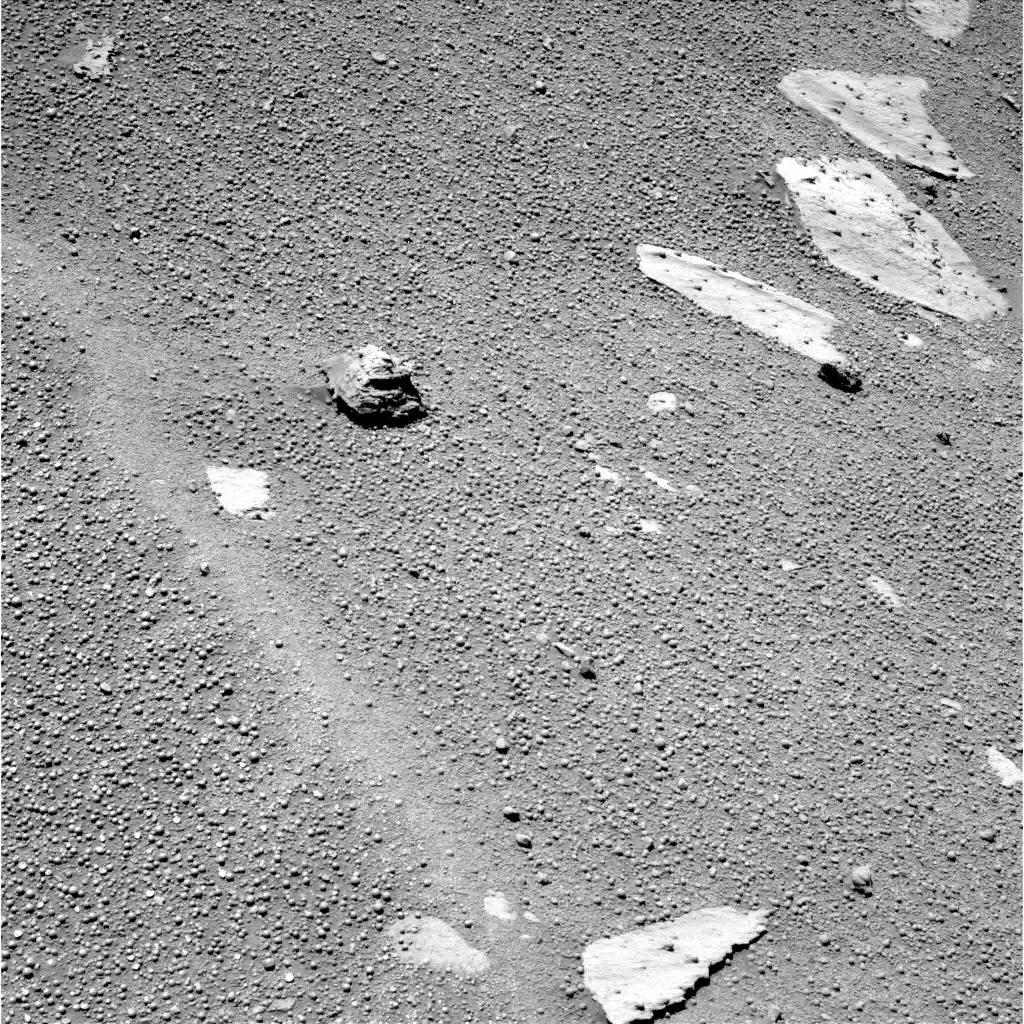
Terrain classes present: Bedrock, Gravel / Sand / Soil, Rock, Shadow